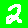
Digit: 2